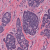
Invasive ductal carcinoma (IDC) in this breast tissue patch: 1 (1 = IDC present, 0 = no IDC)